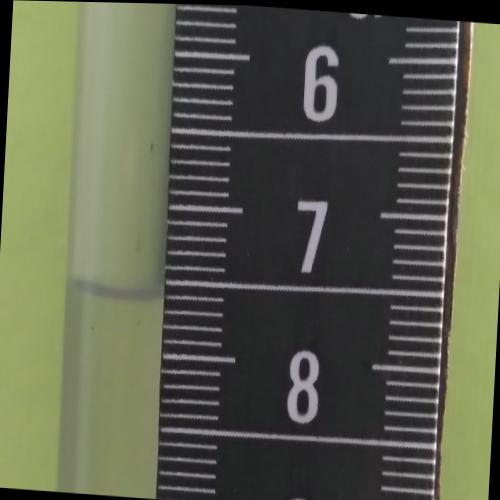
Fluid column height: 7.6 cm